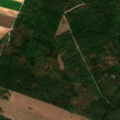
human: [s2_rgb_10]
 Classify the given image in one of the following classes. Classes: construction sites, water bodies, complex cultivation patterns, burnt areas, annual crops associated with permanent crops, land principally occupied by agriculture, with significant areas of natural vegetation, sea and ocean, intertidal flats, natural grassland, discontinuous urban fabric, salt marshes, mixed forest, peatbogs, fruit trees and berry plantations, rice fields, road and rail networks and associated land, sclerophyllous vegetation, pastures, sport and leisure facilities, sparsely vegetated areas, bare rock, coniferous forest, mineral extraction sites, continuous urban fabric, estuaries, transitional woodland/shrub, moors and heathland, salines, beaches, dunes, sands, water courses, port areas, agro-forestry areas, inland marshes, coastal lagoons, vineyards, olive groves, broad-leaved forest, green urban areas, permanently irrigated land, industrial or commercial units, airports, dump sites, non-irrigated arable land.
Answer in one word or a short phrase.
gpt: non-irrigated arable land, coniferous forest, mixed forest, natural grassland